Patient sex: M
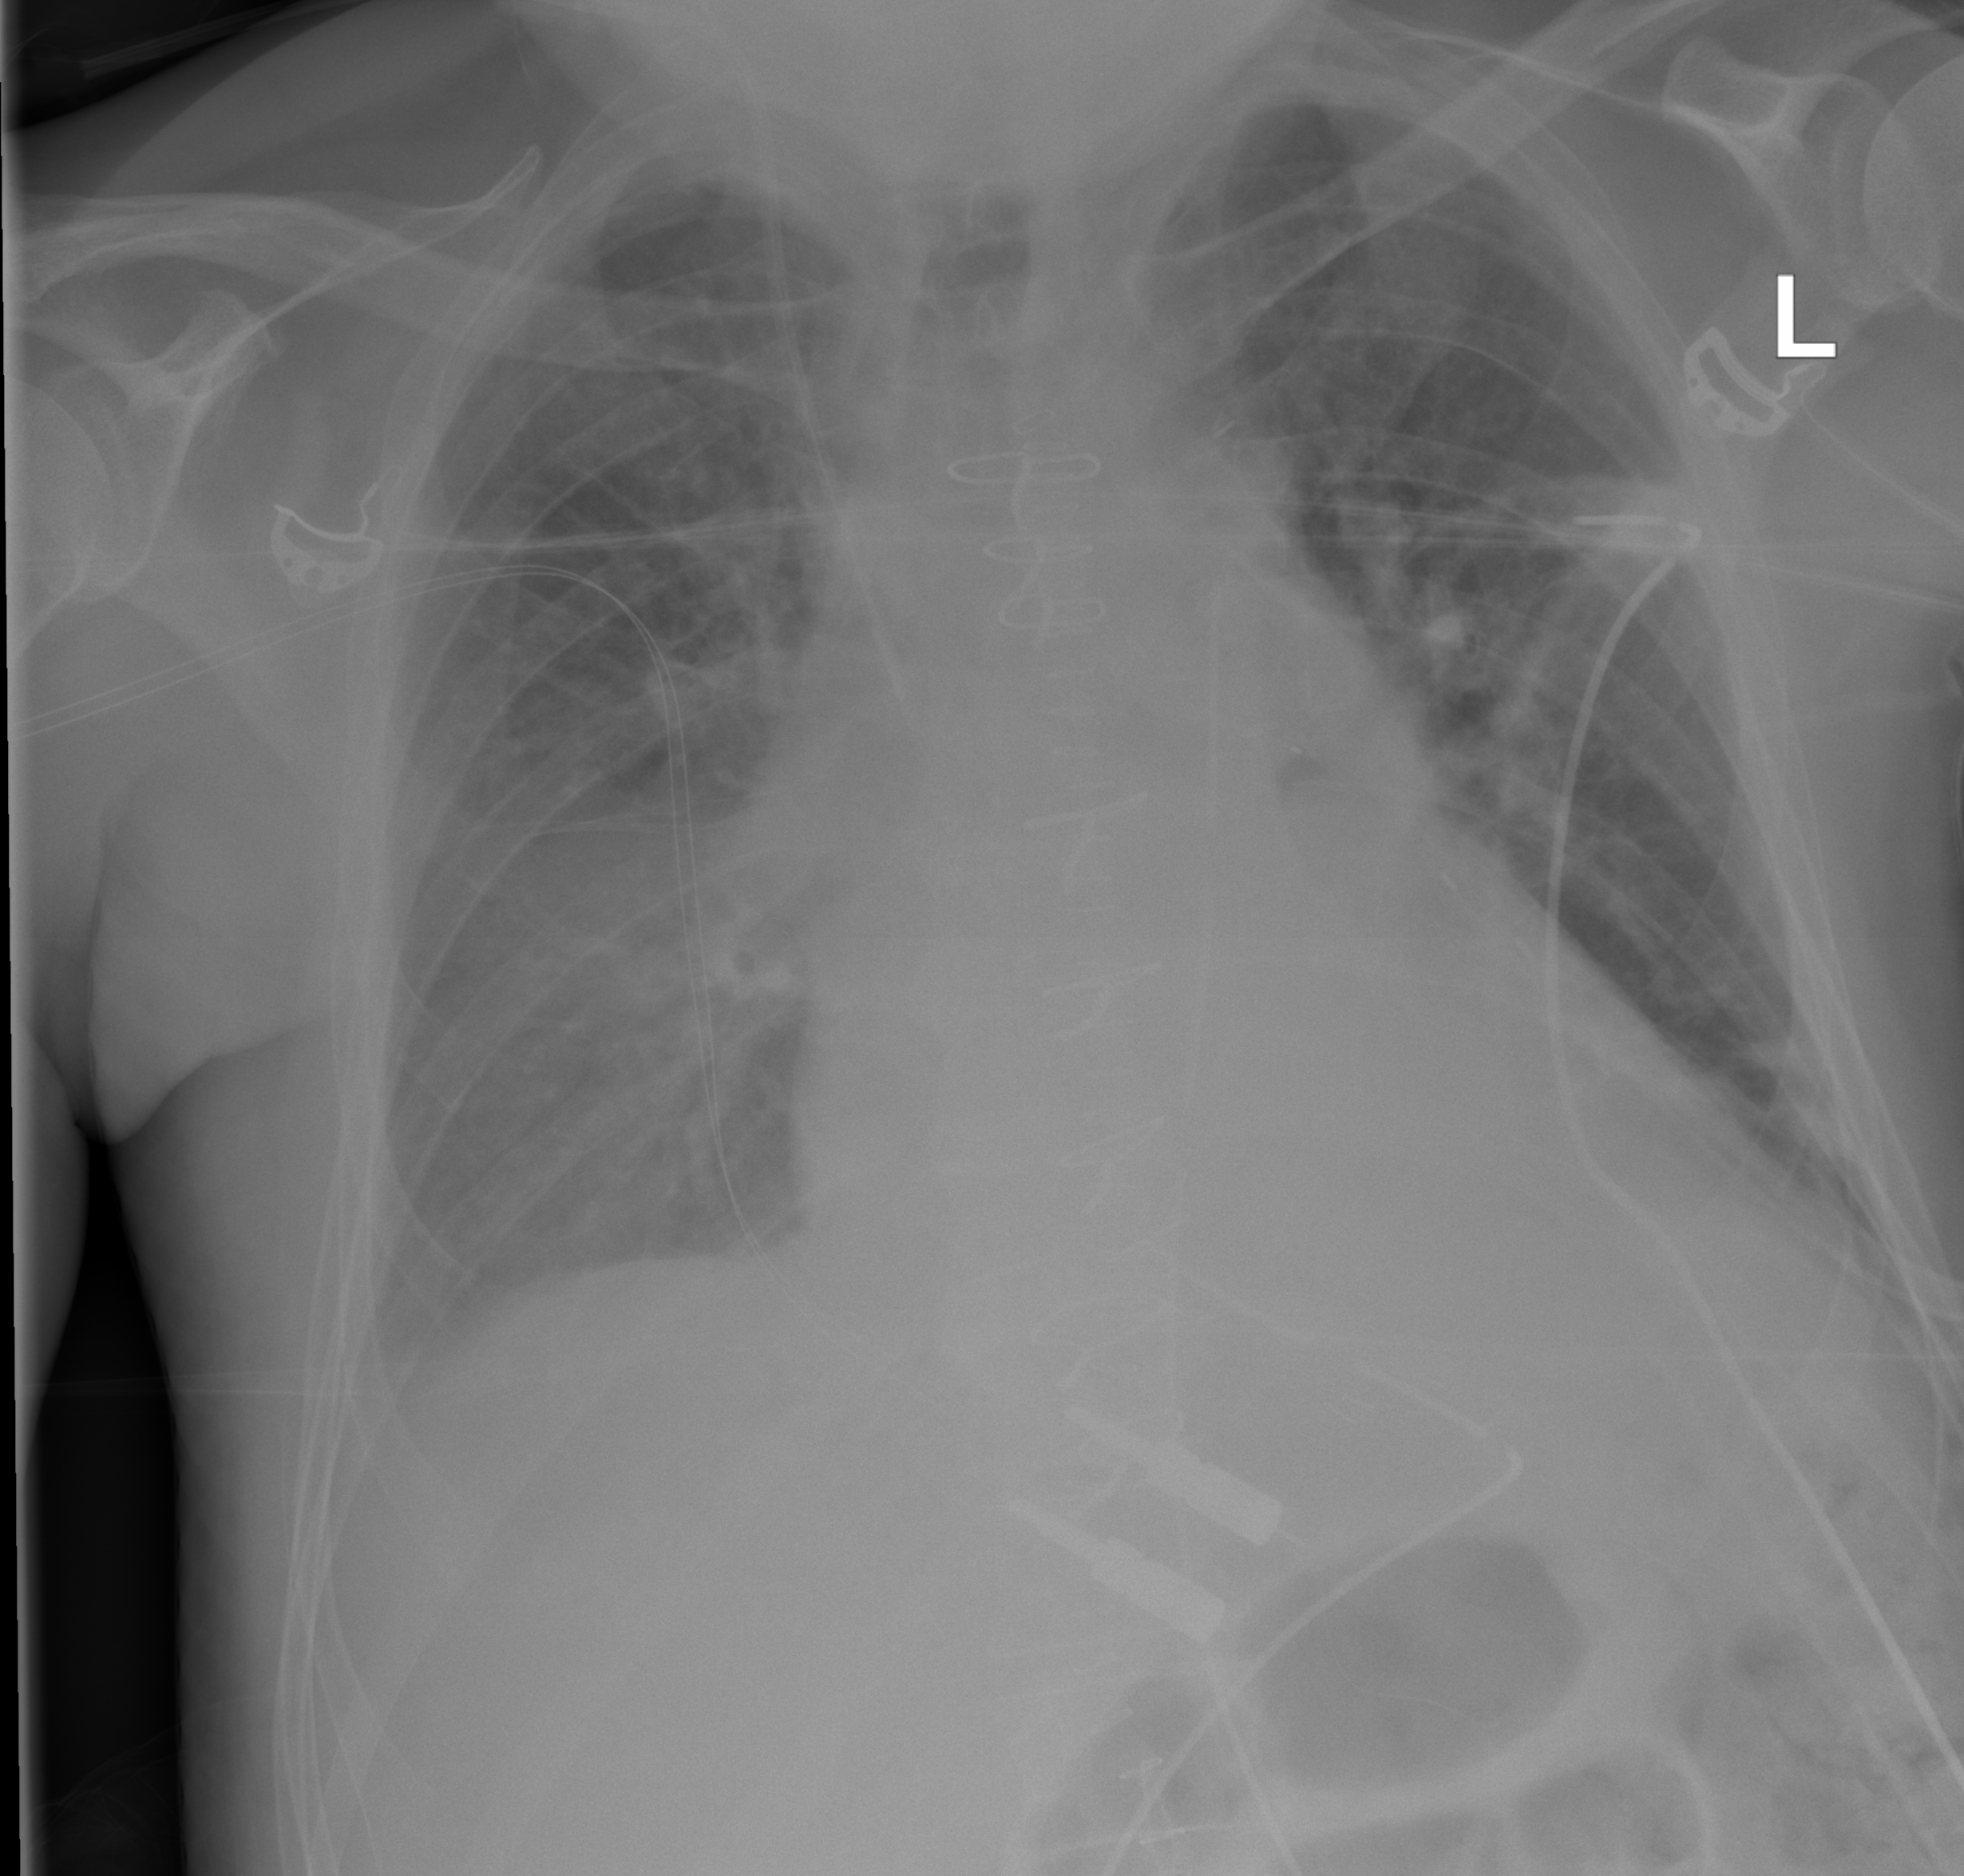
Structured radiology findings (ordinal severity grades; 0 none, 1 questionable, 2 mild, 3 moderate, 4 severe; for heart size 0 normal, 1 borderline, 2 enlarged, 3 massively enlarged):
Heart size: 2
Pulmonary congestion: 0
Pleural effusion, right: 2
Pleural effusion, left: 2
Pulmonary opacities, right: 2
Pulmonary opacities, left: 0
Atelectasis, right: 2
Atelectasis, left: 2